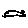
Label: fish